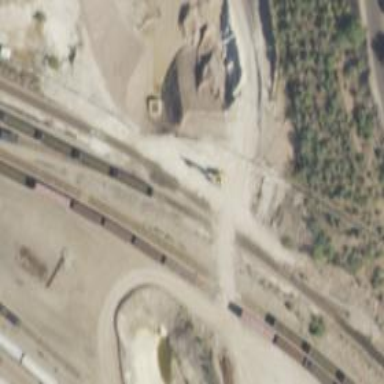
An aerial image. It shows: Railway siding with rails.